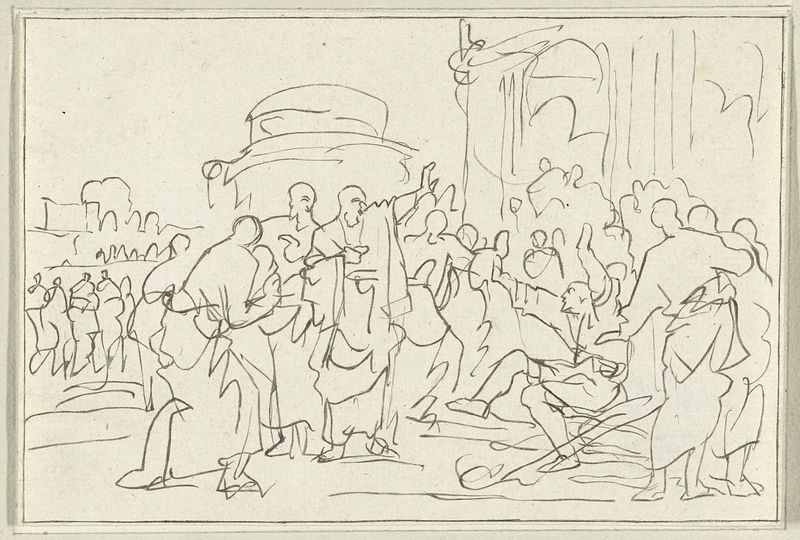
Titel: Petrus en Johannes genezen een verlamde
Künstler: Benjamin Martini
Standort: Amsterdam
Institution: Rijksmuseum
Schlagwörter: columns, crowd, fight, men, people, religious, white, arm, black, figures, gray, group, robe, picture, protest, grafik, hand, man, building, trees, death, drawing, paper, black and white, line, outline, sketch, pen, fall, scene, abstract, person, human, toga, rome, draft, jesus, buildings, place, pencil, lines, war, cloth, old men, rough, simple, togas, dancing, standing, argument, scribble, rough draft, jerusalem, assassination, plaza, early, tunic, sketches, doodle, sketching, faceless, preliminary, trip, agora, no faces, senators, sketch#, origina', colleseaum